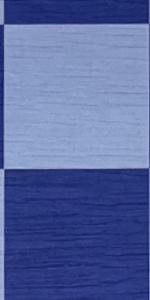
Label: Empty